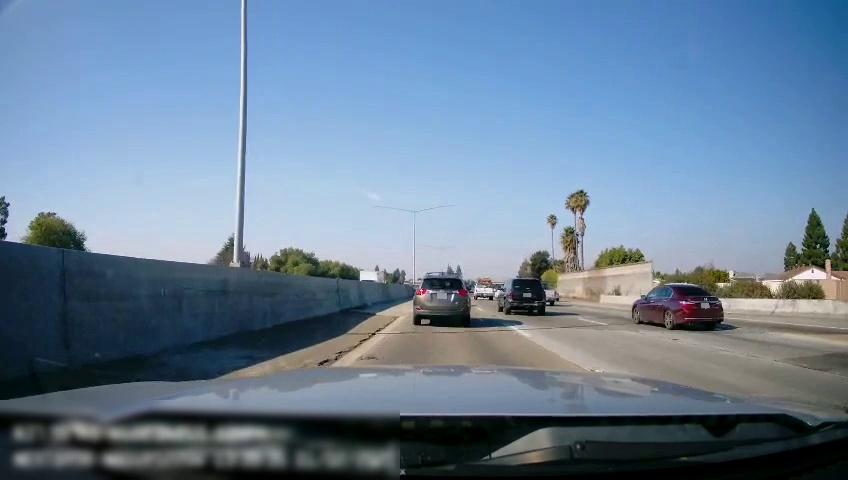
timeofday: Day
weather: Sunny
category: Vehicles | Truck
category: Drivable Space
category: Vehicles | Car
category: Vehicles | Car
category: Vehicles | Truck
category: Vehicles | Truck
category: Vehicles | Car
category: Vehicles | Car
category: Vehicles | SUV
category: Vehicles | SUV
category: Lanes | Alternate Lane
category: Lanes | Alternate Lane
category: Lanes | Current Lane